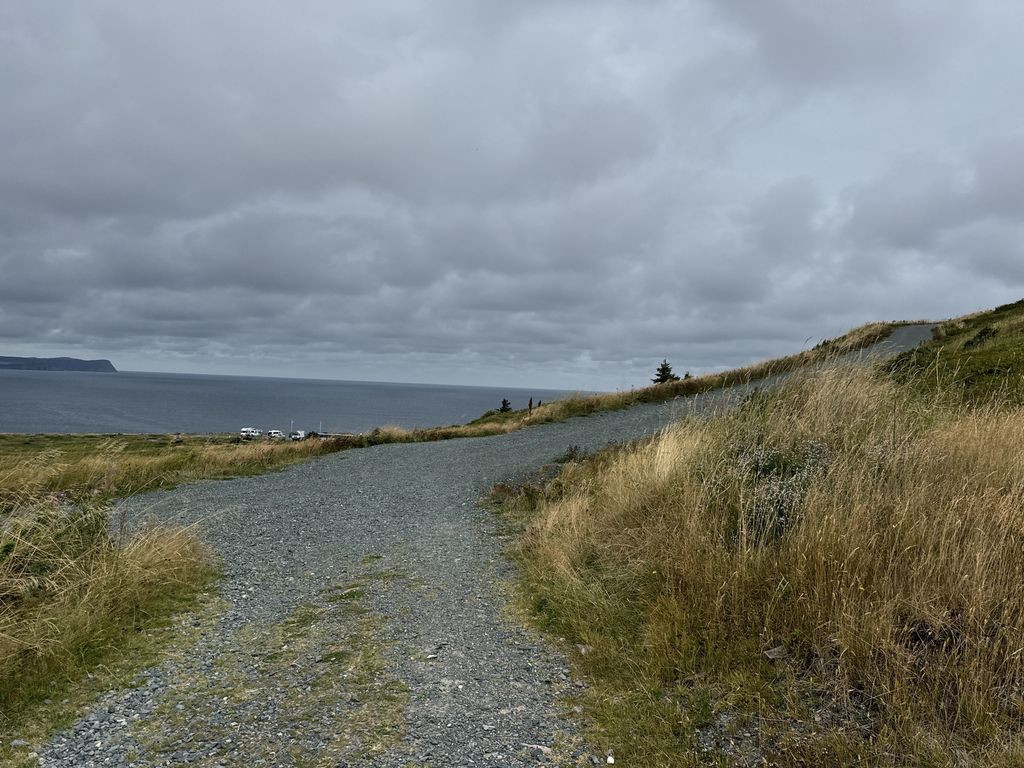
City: st_johns